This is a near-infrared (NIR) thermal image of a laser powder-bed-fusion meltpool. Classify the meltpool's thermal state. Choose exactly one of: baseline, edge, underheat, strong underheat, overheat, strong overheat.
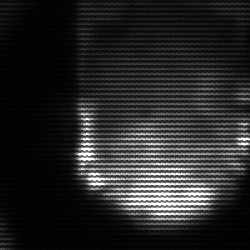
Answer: baseline